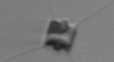
Label: Chaetoceros_didymus